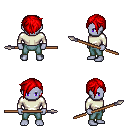
a pixel art fantasy rpg character, male body template, dark elf, purple skin, white long-sleeve shirt, teal pants, red pixie cut hairstyle, spear, four views (front, back, left, right), 2x2 character sprite sheet, small pixel art, hard edges, no anti-aliasing